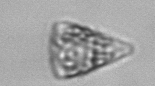
Label: Licmophora